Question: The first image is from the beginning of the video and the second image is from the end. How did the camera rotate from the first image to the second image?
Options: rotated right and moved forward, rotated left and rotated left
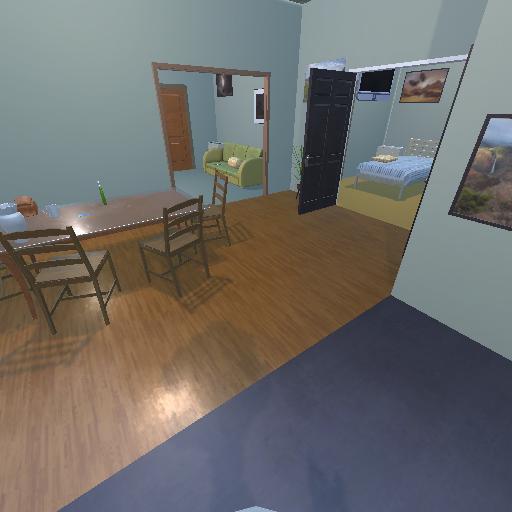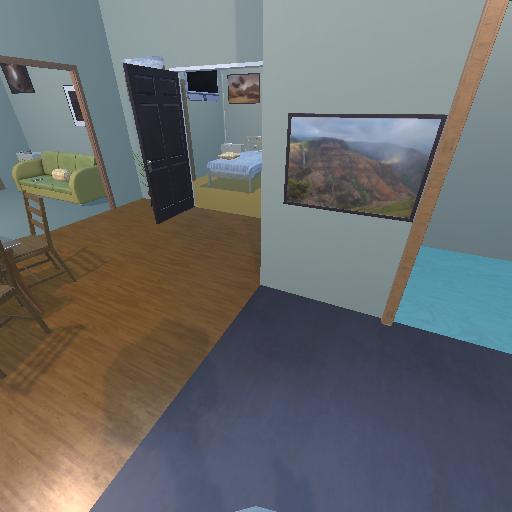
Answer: rotated right and moved forward